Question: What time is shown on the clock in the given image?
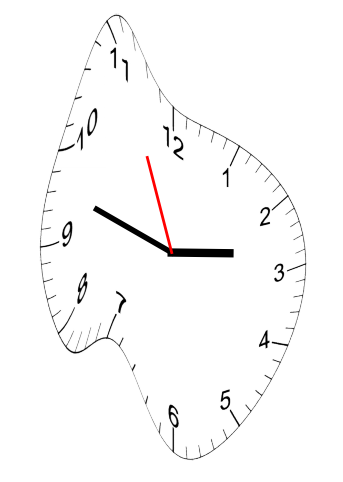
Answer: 02:47:56